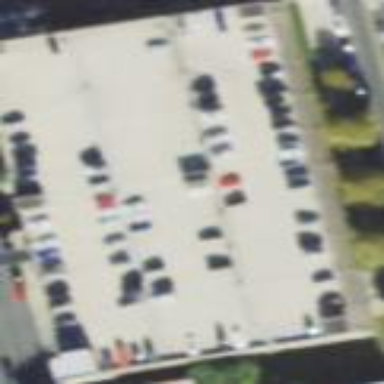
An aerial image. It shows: Multi-storey parking building.